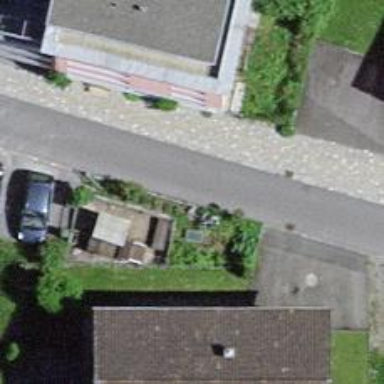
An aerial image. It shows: Residential road with asphalt surface. Sidewalk is present on the left side.